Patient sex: F
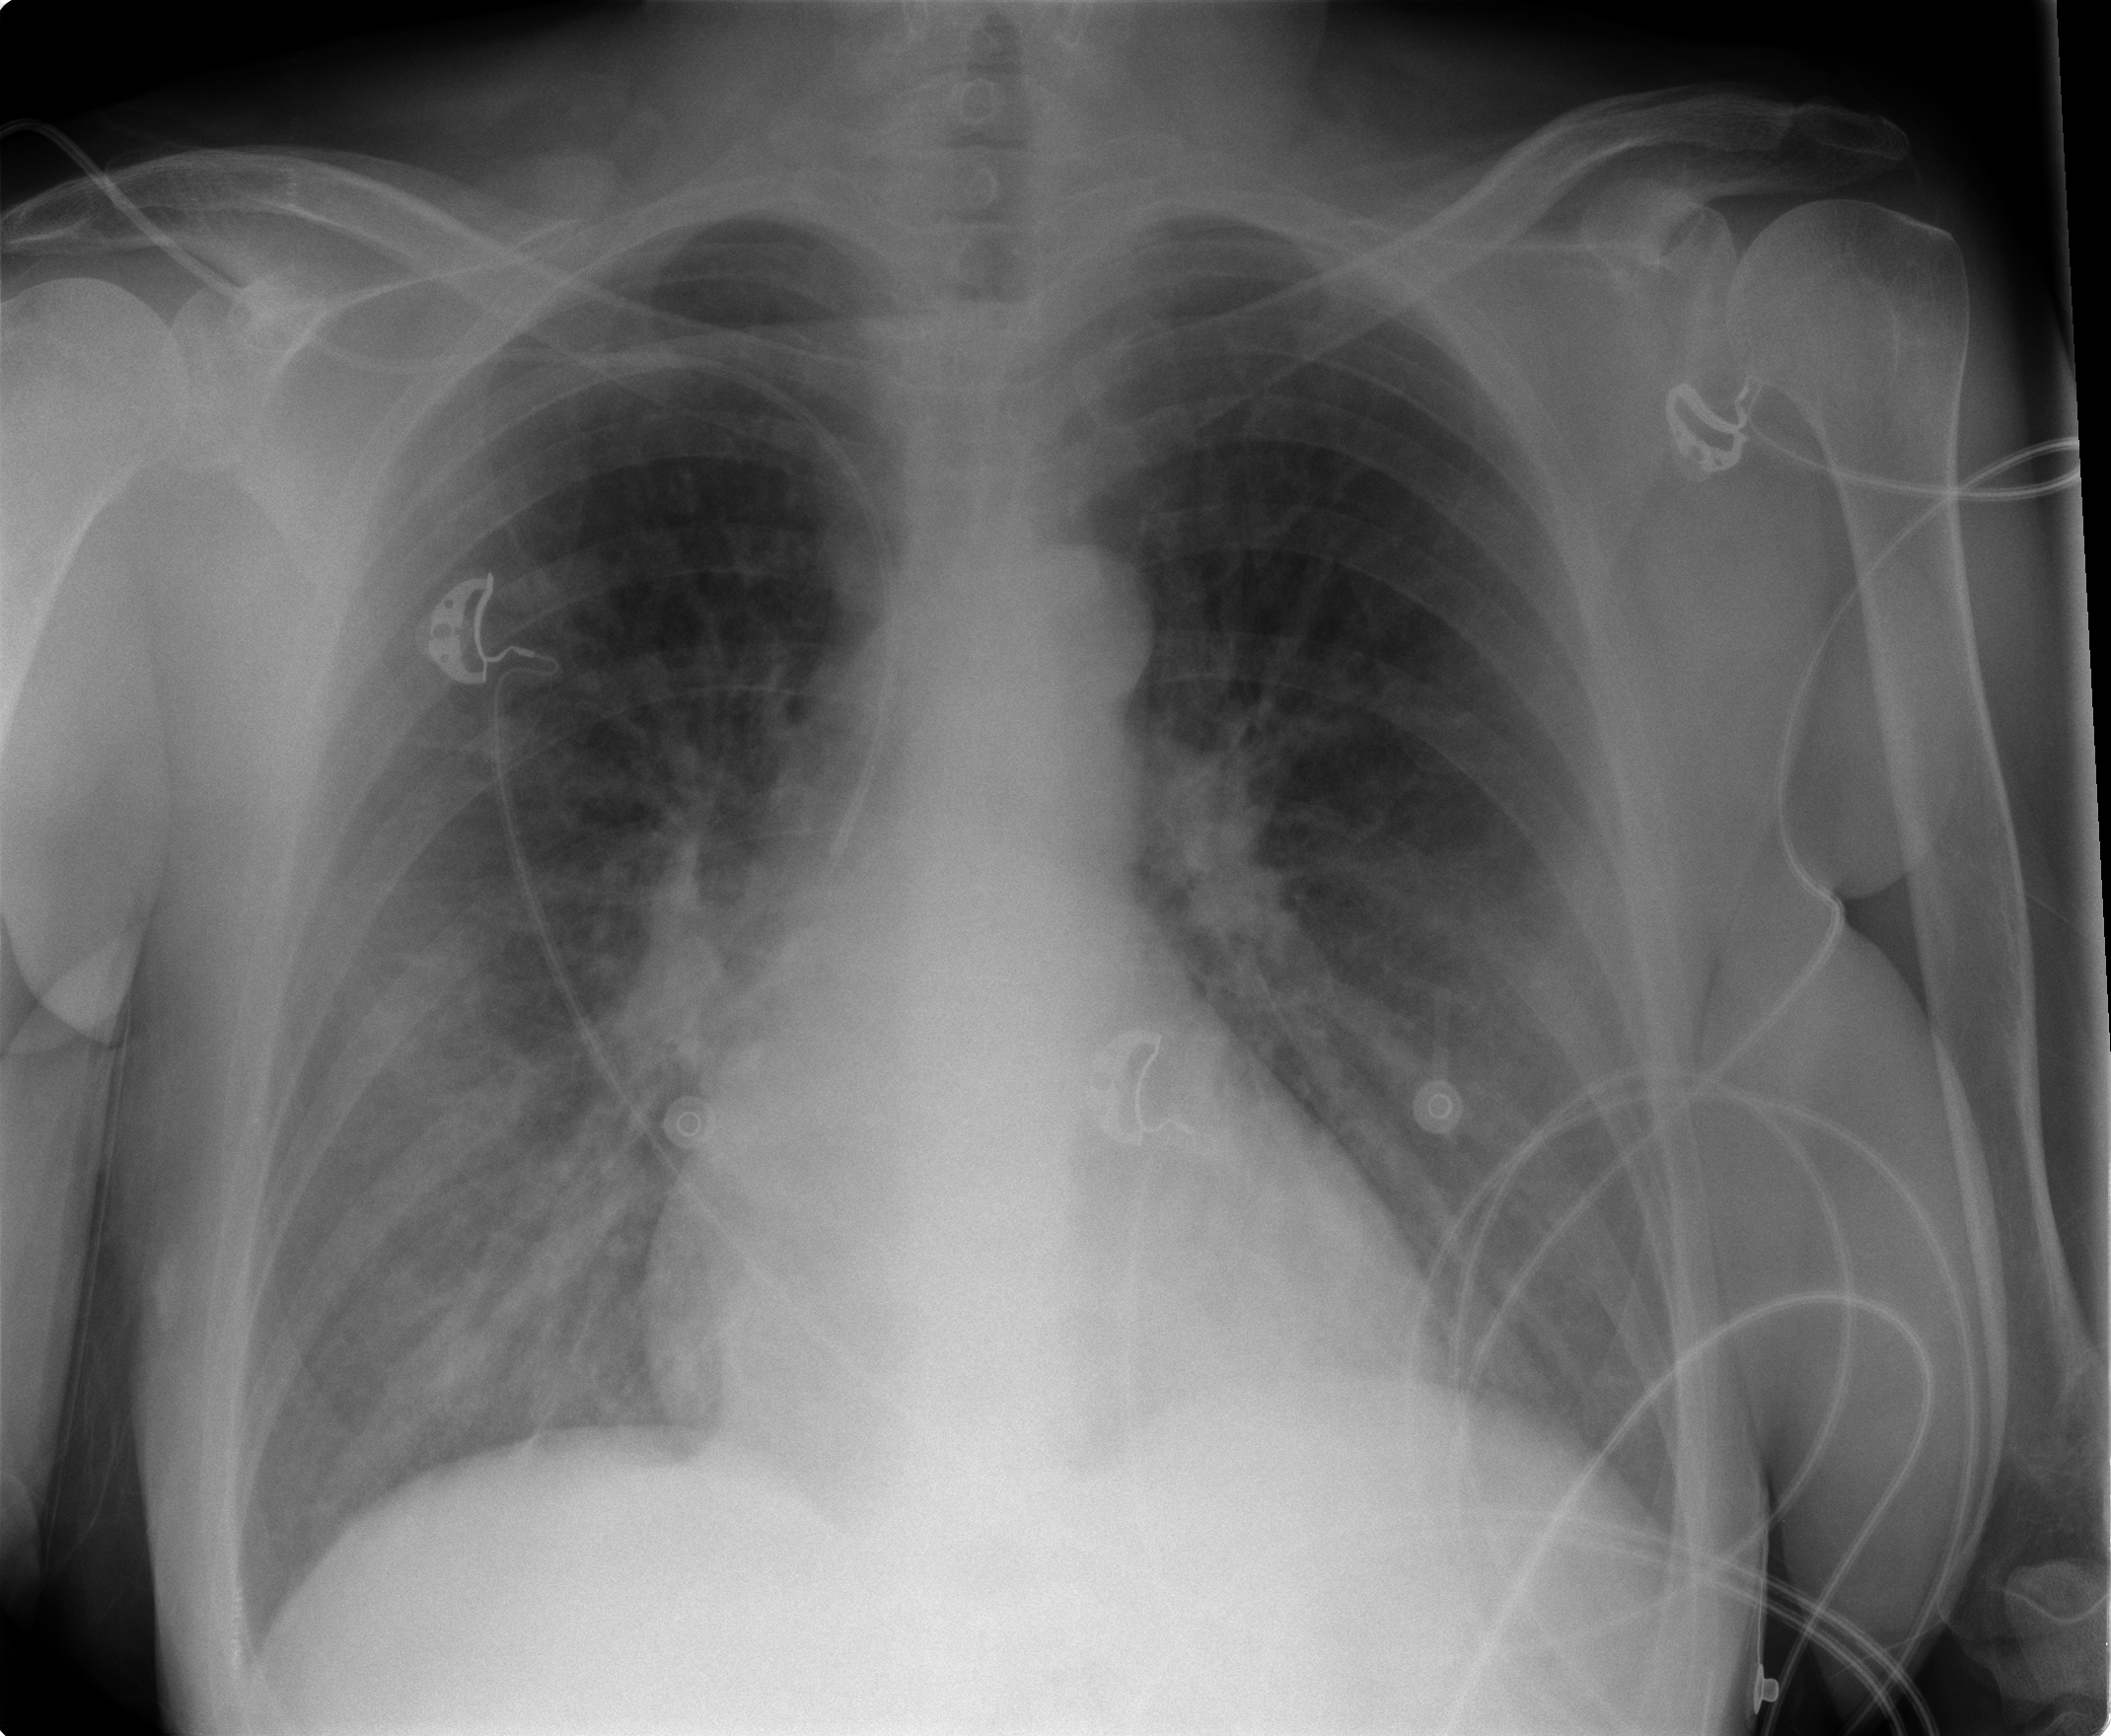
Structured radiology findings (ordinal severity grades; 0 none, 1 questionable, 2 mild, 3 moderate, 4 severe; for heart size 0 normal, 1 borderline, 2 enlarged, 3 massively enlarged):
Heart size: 0
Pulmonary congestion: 2
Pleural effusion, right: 0
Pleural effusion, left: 0
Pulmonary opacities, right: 0
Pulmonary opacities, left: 0
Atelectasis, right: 0
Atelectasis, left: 0